Interaction volume radius: 10 \u00c5
Interaction volume height: 25 \u00c5
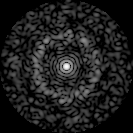
Disorder parameter: 0.8113